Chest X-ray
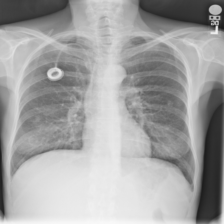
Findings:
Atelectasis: negative
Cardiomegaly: negative
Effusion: negative
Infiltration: negative
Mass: negative
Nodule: negative
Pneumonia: negative
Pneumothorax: negative
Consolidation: negative
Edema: negative
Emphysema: negative
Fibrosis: negative
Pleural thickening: negative
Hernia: negative